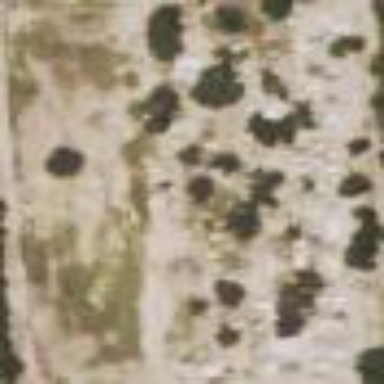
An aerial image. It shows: Cemetery.